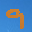
Label: 9